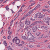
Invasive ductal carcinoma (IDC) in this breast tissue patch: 1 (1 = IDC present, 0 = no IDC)